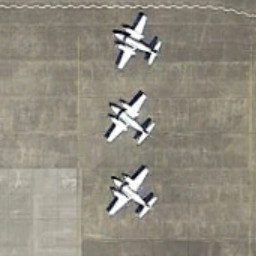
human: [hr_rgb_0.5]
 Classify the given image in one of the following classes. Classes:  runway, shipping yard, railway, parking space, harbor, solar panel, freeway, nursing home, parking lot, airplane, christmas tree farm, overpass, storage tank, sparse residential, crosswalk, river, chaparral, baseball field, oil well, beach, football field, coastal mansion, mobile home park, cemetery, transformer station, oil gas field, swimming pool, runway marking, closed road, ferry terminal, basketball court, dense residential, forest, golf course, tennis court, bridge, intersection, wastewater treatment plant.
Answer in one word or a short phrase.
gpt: airplane